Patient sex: M
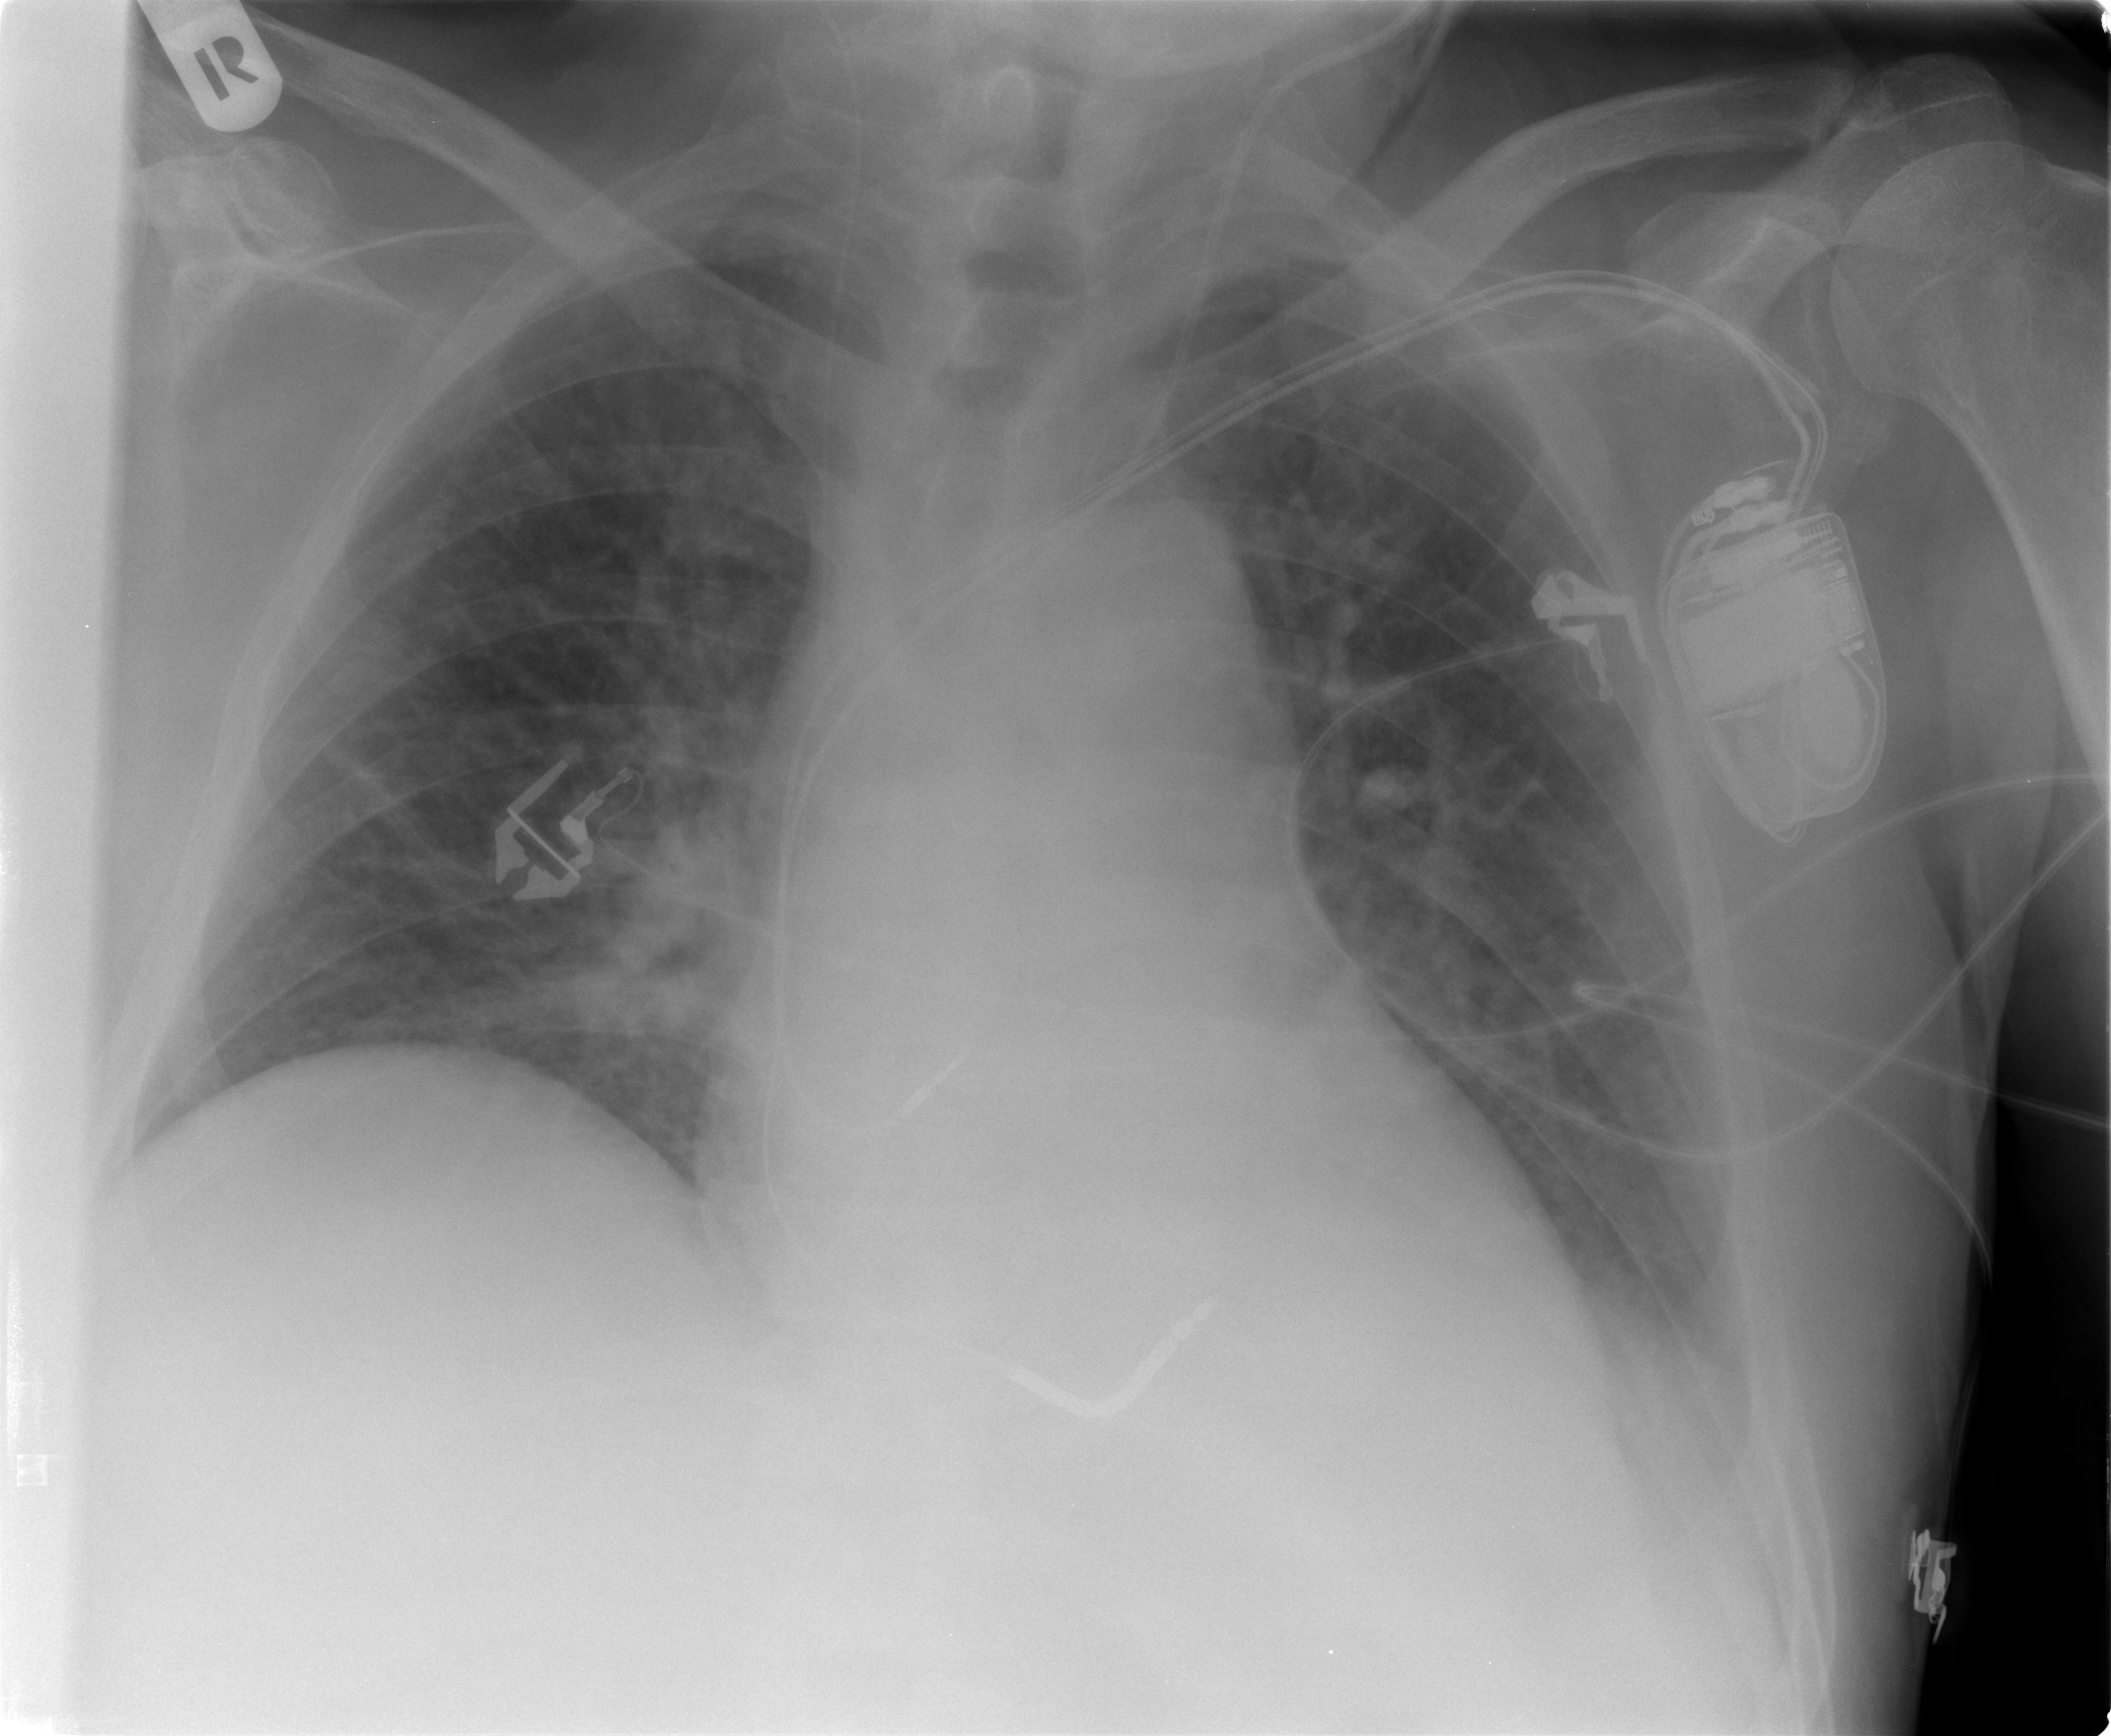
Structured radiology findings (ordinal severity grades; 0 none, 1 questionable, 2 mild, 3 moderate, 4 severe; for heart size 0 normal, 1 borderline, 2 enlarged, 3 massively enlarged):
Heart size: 0
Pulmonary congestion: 2
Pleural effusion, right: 0
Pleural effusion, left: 2
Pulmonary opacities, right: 2
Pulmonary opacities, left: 0
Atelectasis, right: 0
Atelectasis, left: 2